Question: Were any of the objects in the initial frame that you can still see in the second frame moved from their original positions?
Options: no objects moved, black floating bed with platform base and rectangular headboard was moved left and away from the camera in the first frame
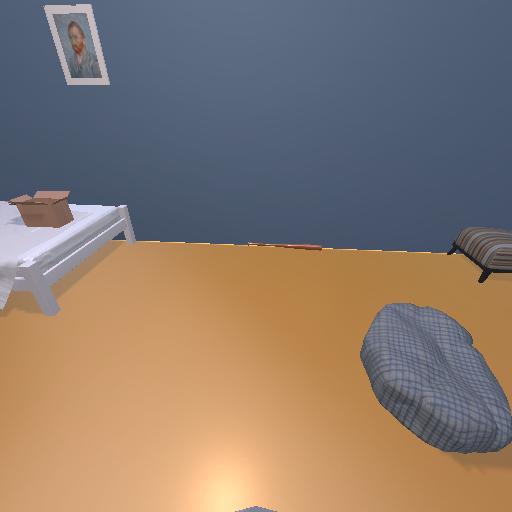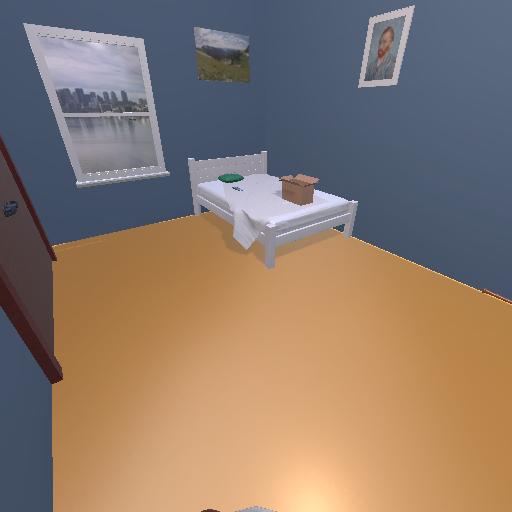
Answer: no objects moved